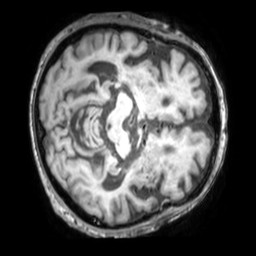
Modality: T1w
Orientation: axial
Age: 85
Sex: male
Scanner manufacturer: philips
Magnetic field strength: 3 T
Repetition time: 0.009885 s
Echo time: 0.004605 s